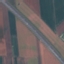
Land use / land cover: Highway